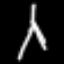
Label: The Eiffel Tower